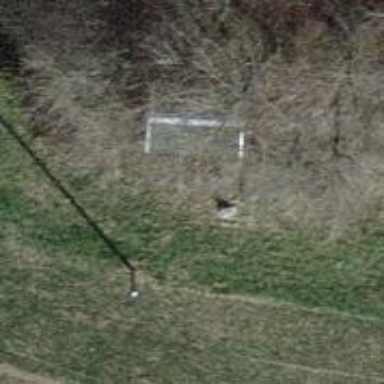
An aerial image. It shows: Power pole.